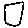
Label: square